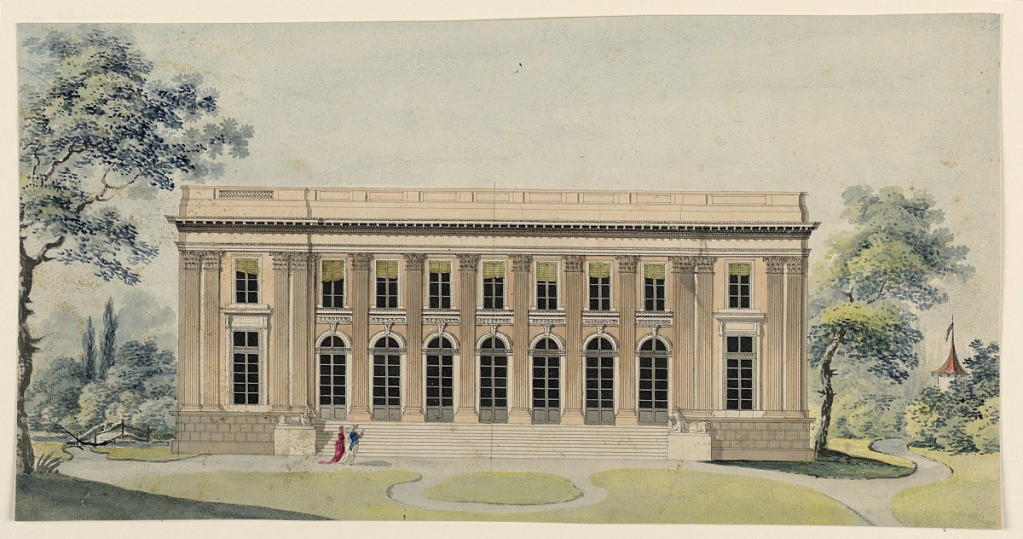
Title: View of an English Palladian country house in a park
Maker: Norbert Bittner, 1786 - 1851
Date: ca. 1815
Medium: Pen and ink with watercolors on paper
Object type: Drawing
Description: View of the façade of a house in the Palladian classic style with pilasters; a man and two ladies at the front of the steps. A rustic bridge over a stream on the left. A summer house on the right.